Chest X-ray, AP view. Patient: 58 years old, sex M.
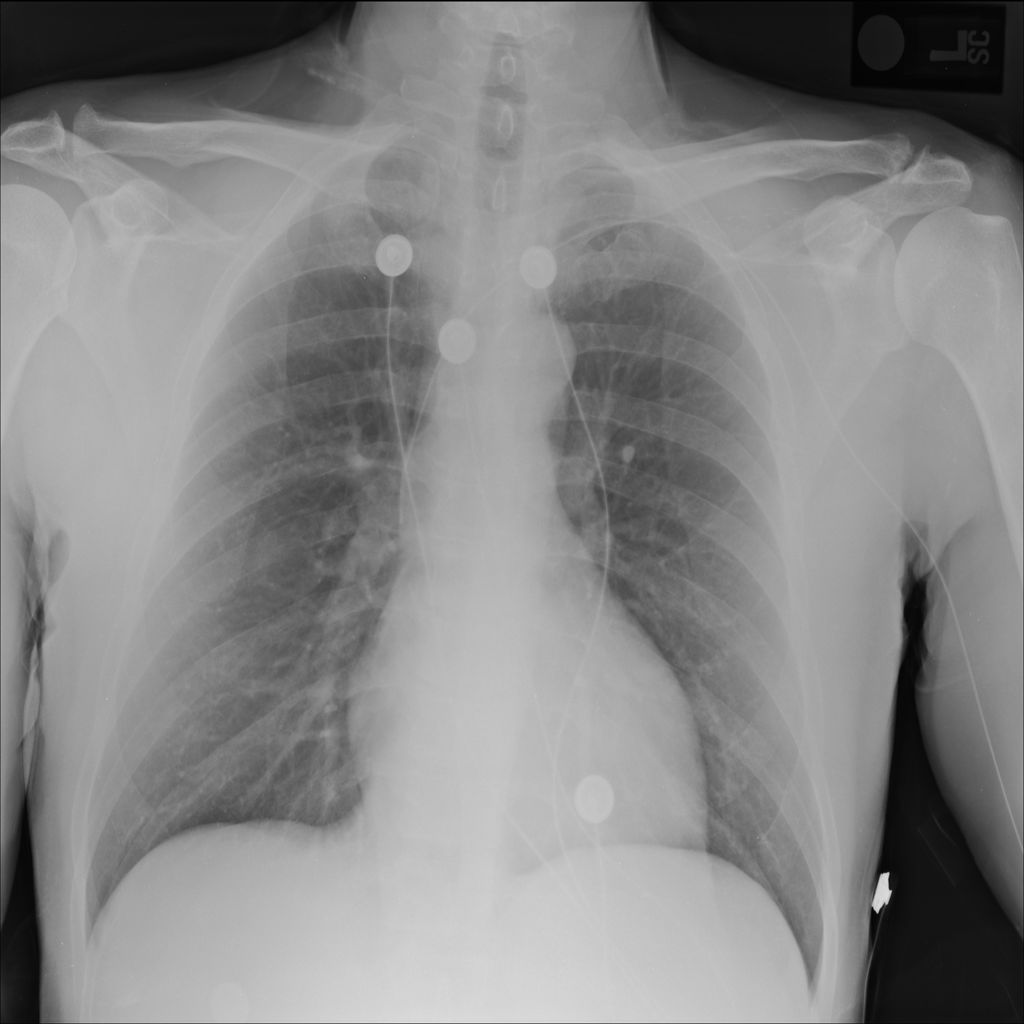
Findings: No Finding